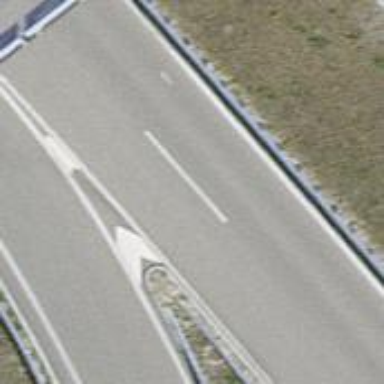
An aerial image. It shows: Trunk highway.